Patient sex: M
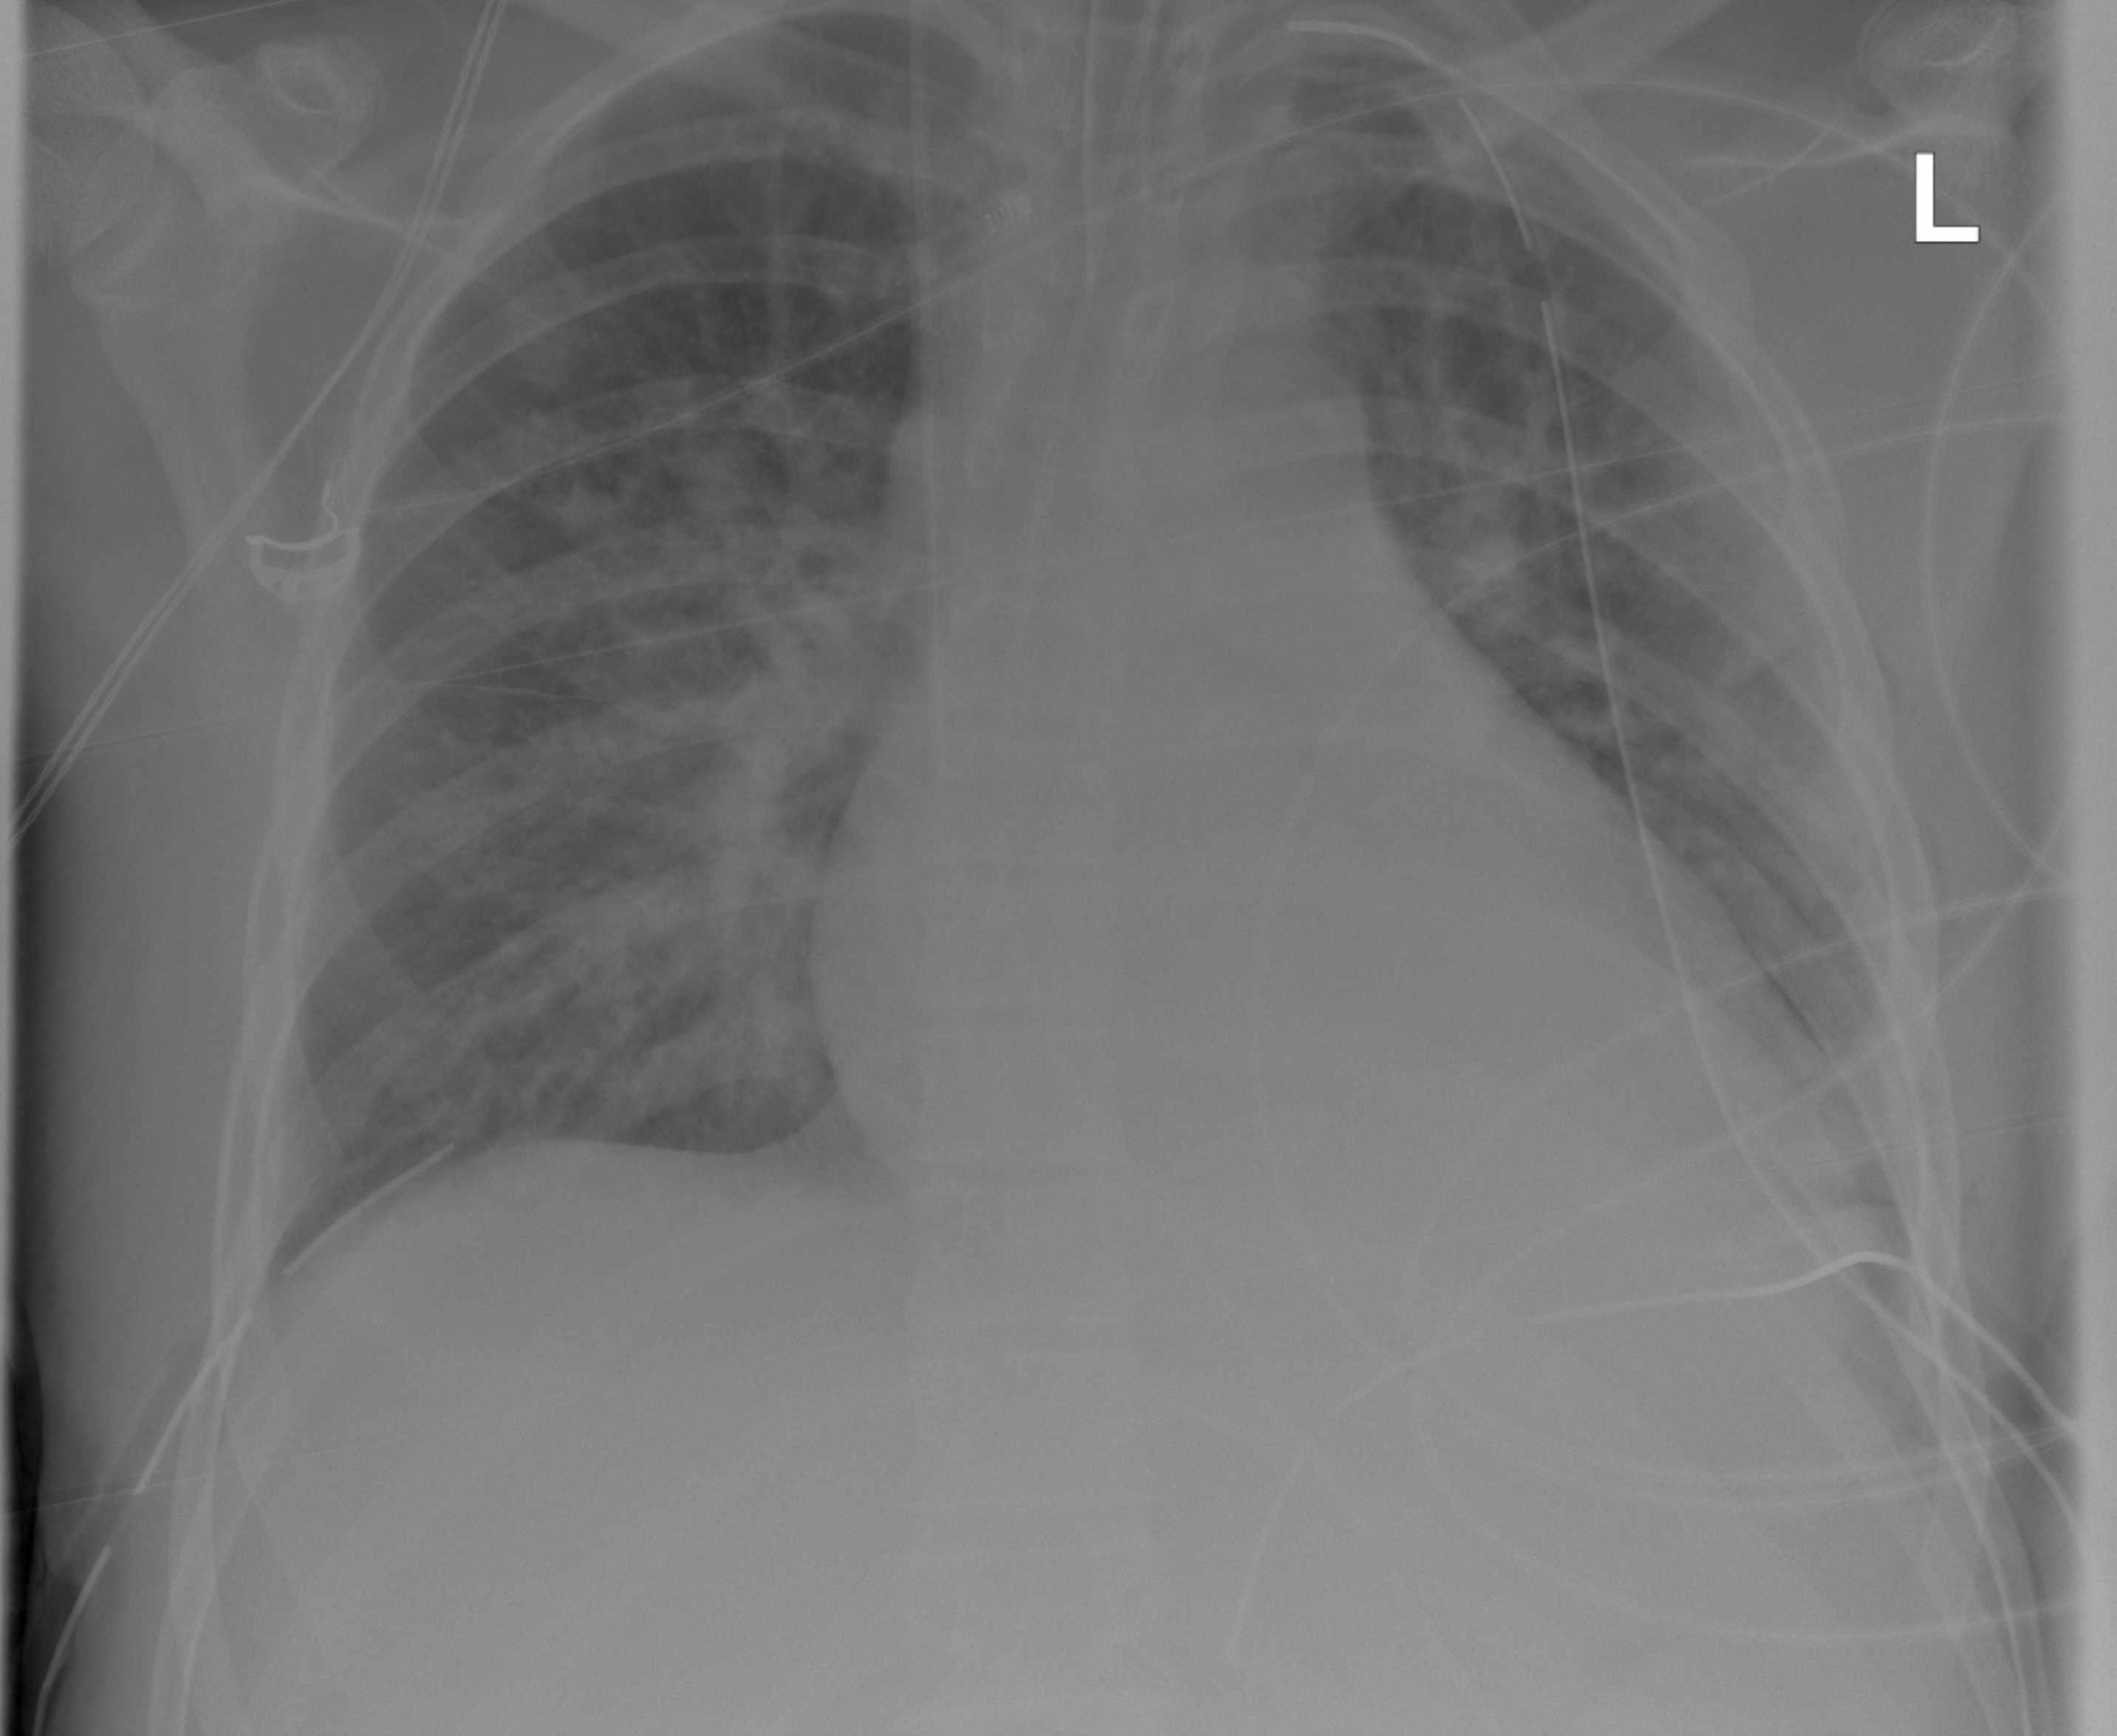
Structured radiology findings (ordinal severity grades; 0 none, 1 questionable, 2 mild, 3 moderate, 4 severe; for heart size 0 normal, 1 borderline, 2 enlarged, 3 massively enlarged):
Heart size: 1
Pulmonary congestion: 0
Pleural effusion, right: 0
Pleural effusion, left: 2
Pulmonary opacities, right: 2
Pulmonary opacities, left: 2
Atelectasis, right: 0
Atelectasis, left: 2